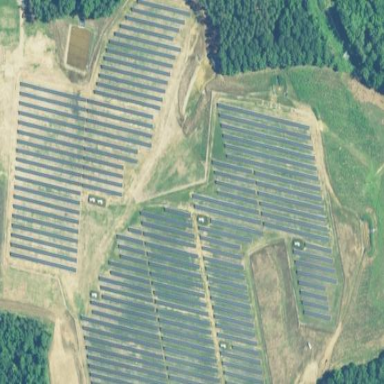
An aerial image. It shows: Solar power plant with photovoltaic technology surrounded by fence.